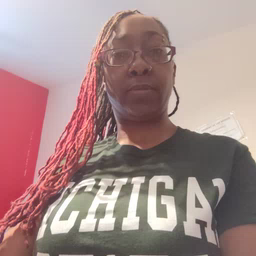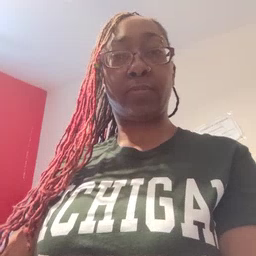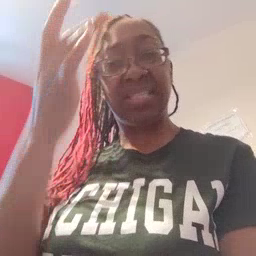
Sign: sick